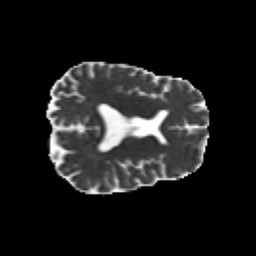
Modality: MD
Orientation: axial
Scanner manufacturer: siemens
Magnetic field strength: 3 T
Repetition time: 8.8 s
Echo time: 0.085 s